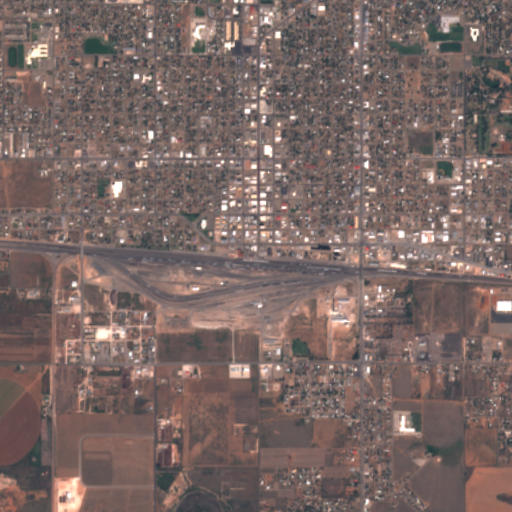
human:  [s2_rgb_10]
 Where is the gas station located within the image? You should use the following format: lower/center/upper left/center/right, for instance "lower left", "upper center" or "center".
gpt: The gas station is located in the lower right of the image.
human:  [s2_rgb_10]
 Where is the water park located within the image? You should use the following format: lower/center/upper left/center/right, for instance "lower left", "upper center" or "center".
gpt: The water park is located in the upper right of the image.
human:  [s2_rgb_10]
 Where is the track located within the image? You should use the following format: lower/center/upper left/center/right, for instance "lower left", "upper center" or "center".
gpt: There is no track in the image.